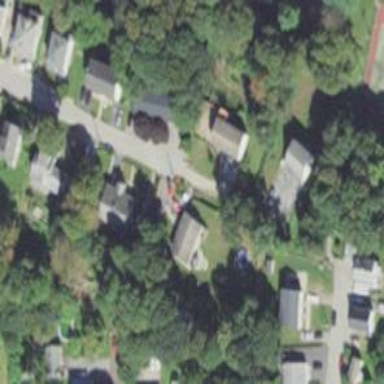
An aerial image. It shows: Residential driveway.